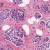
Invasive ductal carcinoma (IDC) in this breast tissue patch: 1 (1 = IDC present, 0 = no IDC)